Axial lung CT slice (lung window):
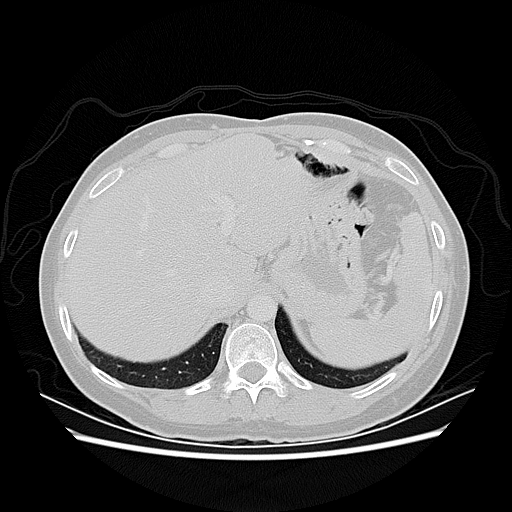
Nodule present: no